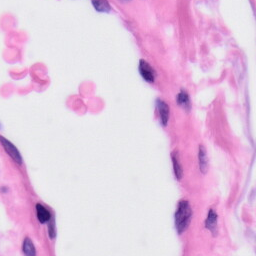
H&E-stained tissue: Skin